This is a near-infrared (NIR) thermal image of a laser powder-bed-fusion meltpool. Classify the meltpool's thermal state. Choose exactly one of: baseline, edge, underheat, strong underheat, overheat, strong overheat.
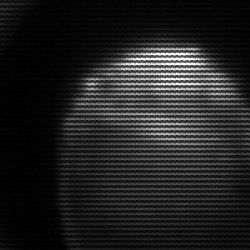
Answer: edge